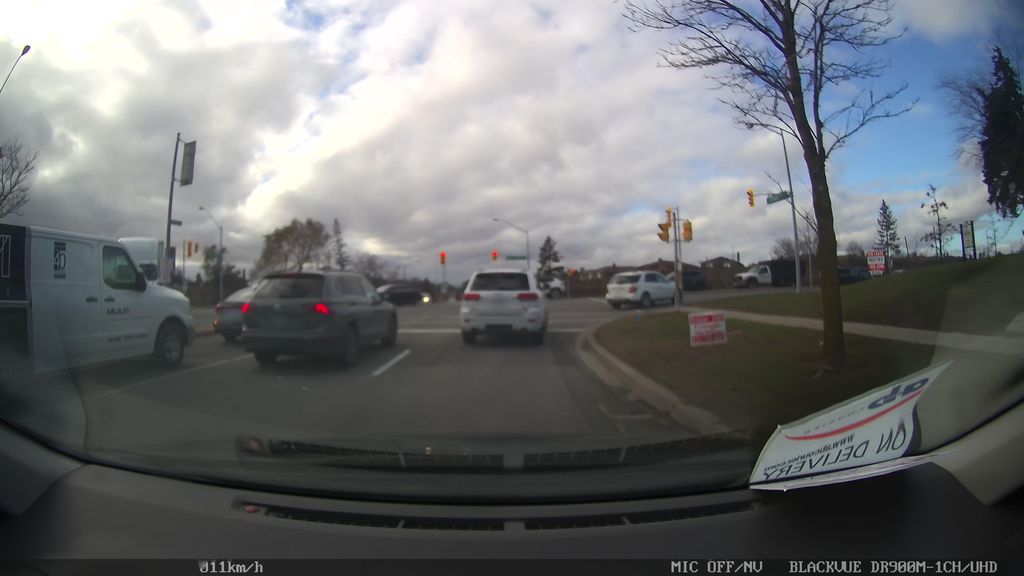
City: toronto